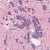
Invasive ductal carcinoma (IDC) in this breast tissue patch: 1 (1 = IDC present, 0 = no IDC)